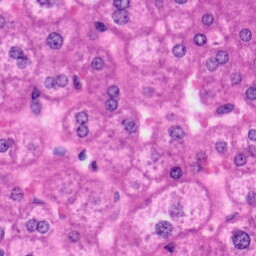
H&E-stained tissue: Liver